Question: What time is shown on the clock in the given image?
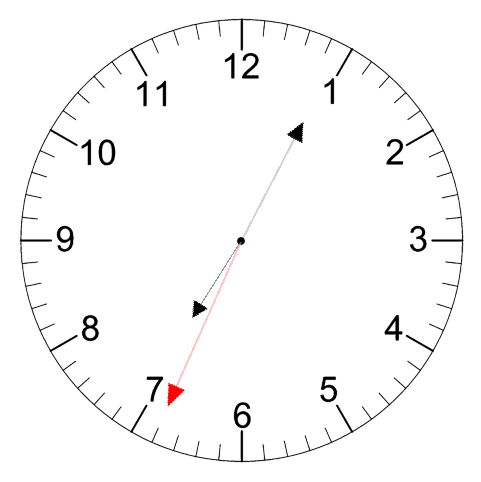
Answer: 07:04:34